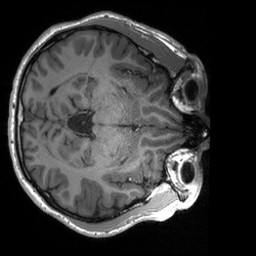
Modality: T1w
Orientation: axial
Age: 27
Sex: male
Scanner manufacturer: siemens
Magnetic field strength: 3 T
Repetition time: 2.3 s
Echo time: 0.00227 s